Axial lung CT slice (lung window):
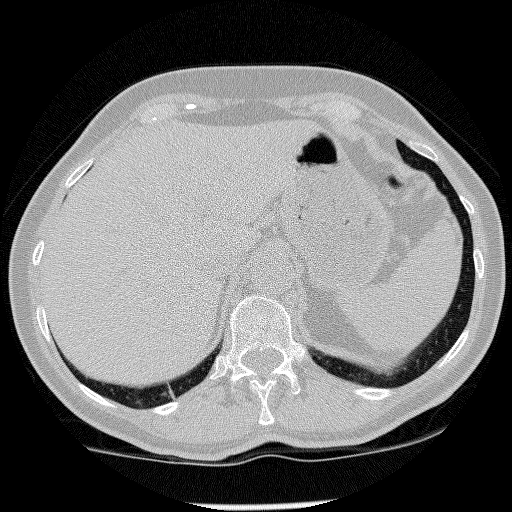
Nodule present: no